Question: iPhone's resolution is 480*320. However, it has a global at the top, and Safari uses an and . How much vertical space do they take up? Or, what's the resolution on Safari's horizontal and vertical viewable area?

---
1. Status bar, 20 px
2. Address bar, 60 px
3. Toolbar, 44 px
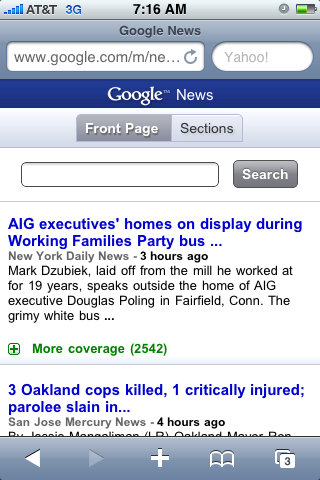
Answer: I measure it at 320 x 356 (but see comment on question about debug bar).
The status bar is 20px high. But you can remove that to get more space. The toolbar is 44px high in portrait.
So, by my measurement, the Safari address / search bar is 60px high.